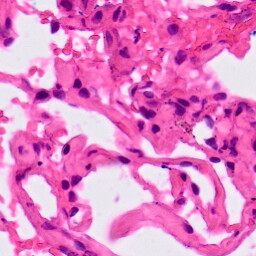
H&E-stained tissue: Lung